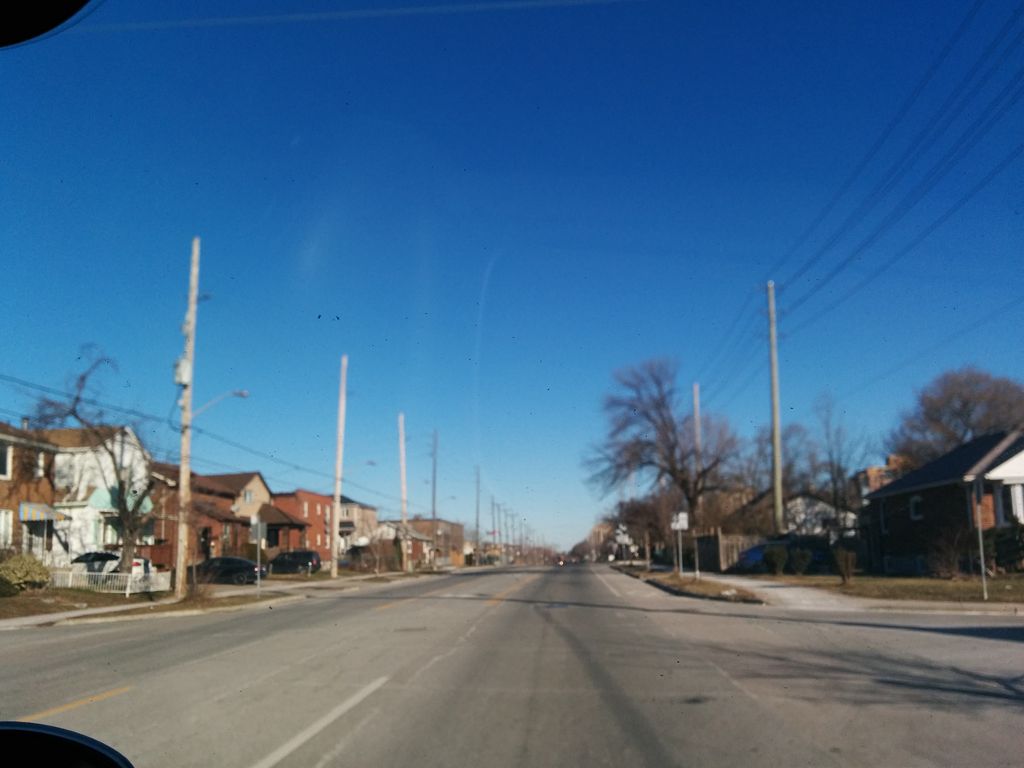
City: toronto